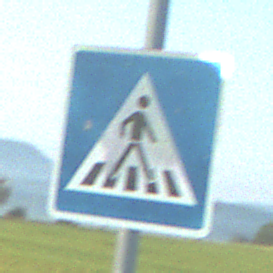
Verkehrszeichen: FussgaengerueberwegLinks
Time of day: MorningAfternoon
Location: Outdoor (Nature)
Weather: Clear
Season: NotSpecified
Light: Natural